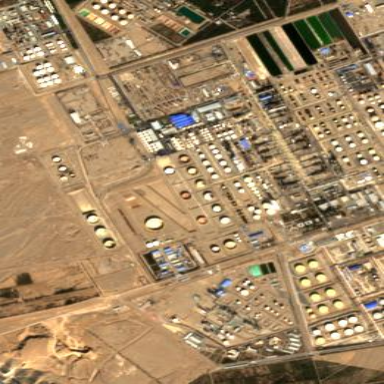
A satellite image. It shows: Industrial area with refinery.